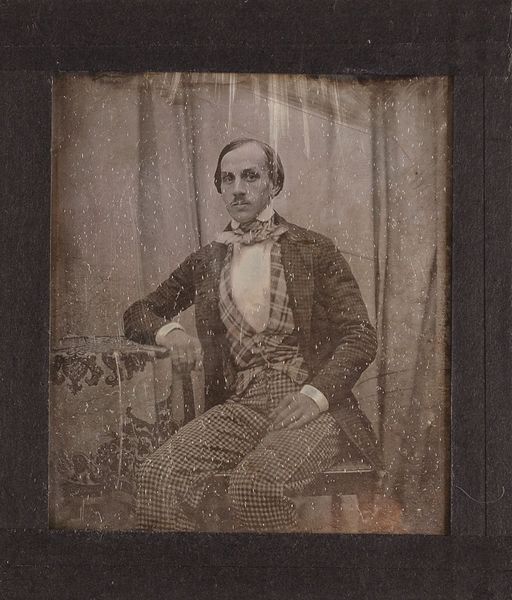
Titel: Unbekannter junger Mann
Künstler: Johann Anton Völlner
Standort: Hamburg
Institution: Museum für Kunst und Gewerbe Hamburg
Schlagwörter: mann, portrait, figur, foto, fotografie, photographie, photo, lichtbild, daguerreotypie, bildwerke, angewandte und bildende kunst, hessische systematik, porträt, porträtfotografie, porträtphotographie